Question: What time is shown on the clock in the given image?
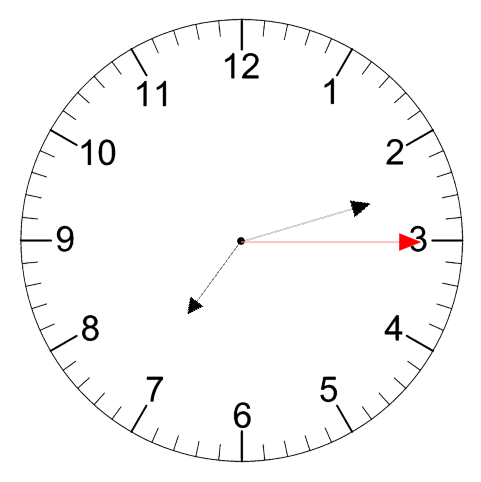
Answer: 07:12:15